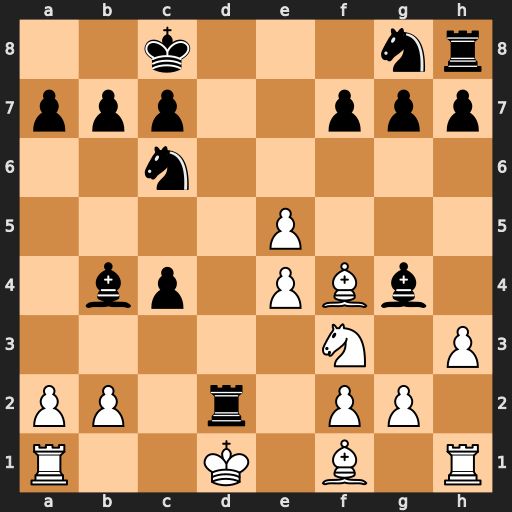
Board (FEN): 2k3nr/ppp2ppp/2n5/4P3/1bp1PBb1/5N1P/PP1r1PP1/R2K1B1R
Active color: w
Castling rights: -
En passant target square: -
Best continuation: Bxd2 Bxf3+ gxf3 Bxd2 Kxd2